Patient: sex F, age 60
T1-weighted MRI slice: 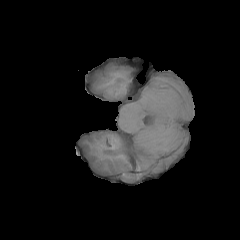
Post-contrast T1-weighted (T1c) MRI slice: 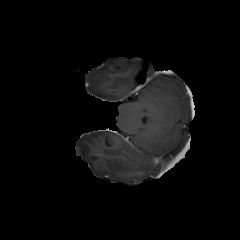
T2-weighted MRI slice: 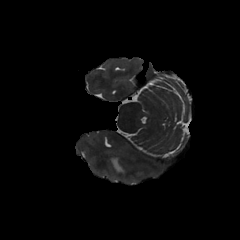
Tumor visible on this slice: yes
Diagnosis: Glioblastoma, IDH-wildtype
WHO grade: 4